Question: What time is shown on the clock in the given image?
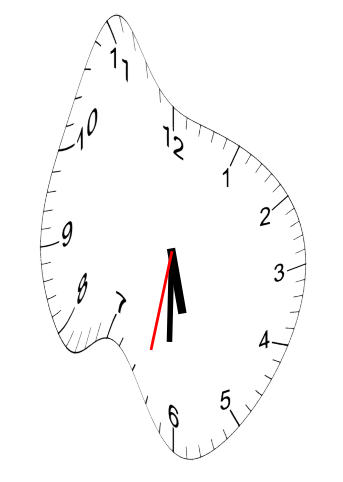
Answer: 05:30:32